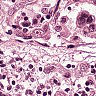
Metastatic tissue present: yes